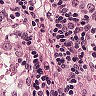
Metastatic tissue present: no